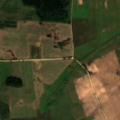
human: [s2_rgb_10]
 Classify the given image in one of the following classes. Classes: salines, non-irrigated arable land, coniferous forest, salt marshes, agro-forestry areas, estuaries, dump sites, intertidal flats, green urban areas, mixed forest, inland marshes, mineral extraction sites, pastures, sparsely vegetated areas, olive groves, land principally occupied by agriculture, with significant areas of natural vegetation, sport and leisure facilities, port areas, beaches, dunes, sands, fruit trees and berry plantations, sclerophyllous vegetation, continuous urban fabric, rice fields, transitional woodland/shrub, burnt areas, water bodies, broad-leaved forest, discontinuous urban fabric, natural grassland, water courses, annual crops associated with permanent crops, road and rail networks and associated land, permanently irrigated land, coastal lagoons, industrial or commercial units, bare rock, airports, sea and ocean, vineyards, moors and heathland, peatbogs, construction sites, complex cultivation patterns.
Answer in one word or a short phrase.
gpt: discontinuous urban fabric, non-irrigated arable land, pastures, complex cultivation patterns, mixed forest